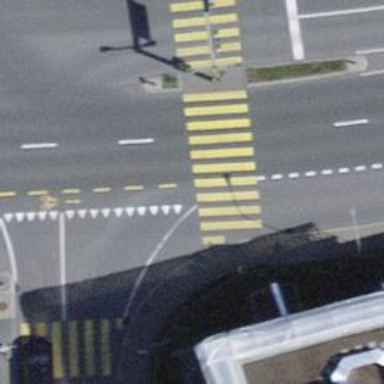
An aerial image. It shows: Zebra crossing controlled by traffic signals with zebra markings.